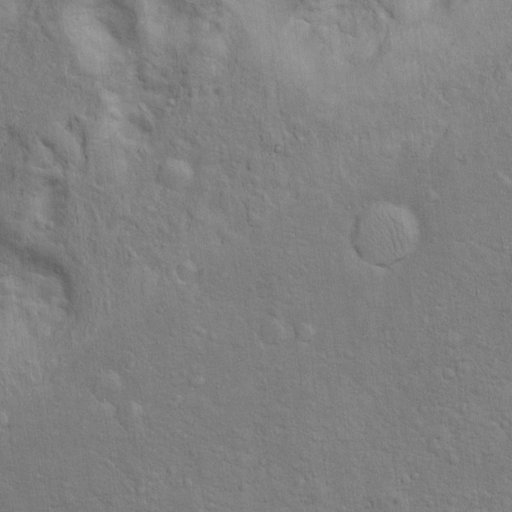
Classes present: Background, Cone